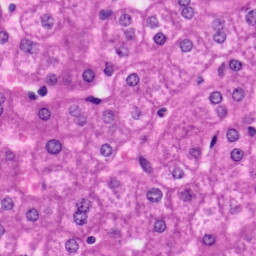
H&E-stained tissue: Liver